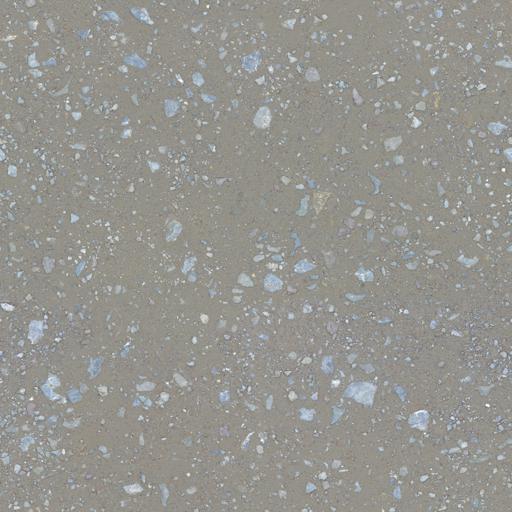
Tags: ground pebbles river rock rocks stone